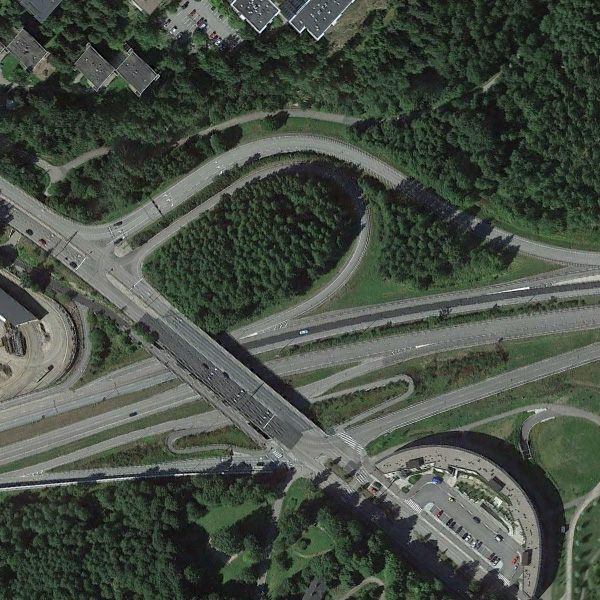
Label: Viaduct